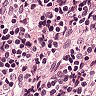
Metastatic tissue present: no